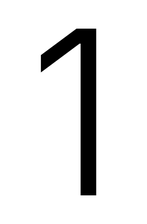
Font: Inter_Light